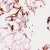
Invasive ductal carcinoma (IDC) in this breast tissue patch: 0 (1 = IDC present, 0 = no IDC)